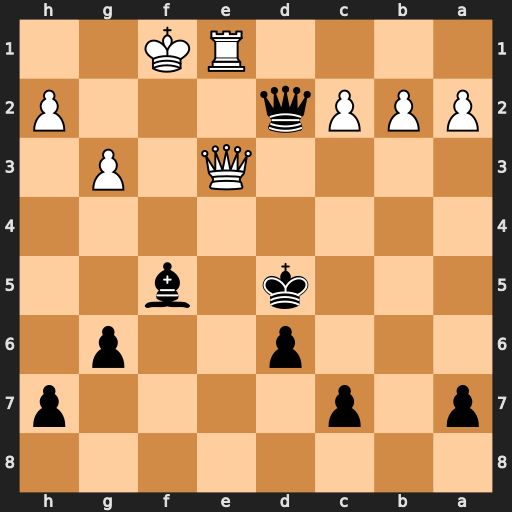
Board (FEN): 8/p1p4p/3p2p1/3k1b2/8/4Q1P1/PPPq3P/4RK2
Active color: b
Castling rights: -
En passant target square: -
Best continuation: Bh3+ Kg1 Qg2#